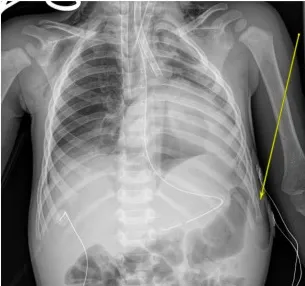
(C) Post intubation and post-peripheral VA-ECMO cannulation.
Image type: radiology (x_ray)